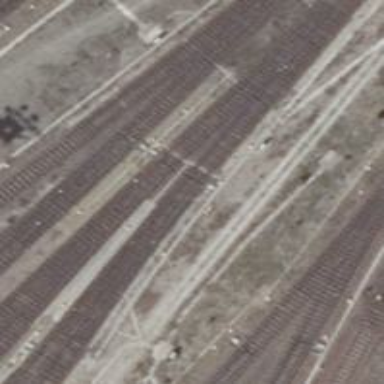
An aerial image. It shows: Railway switch.